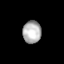
Tissue: skin
Cell type: Epithelial cells
Senescence score: 0.2833
Nuclear area (px): 407
Mean DAPI intensity: 177.354